四年级 · 算术
（2022 四下.惠阳期末）淘气和笑笑今天滴滴出行一共花了多少钱?

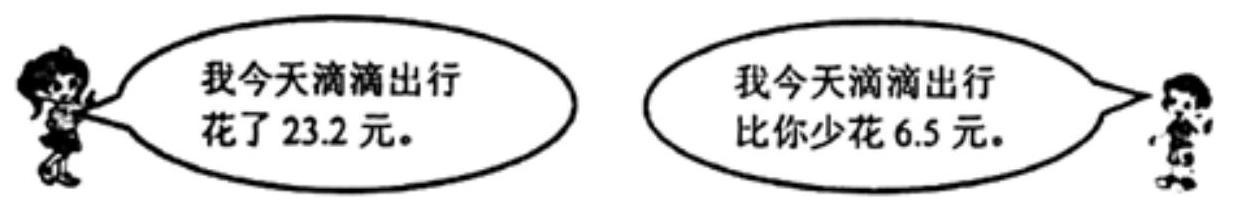
答案: 解: $23.2-6.5+23.2$

$=16.7+23.2$

$=39.9$ （元）

答: 一共花了 39.9 元。